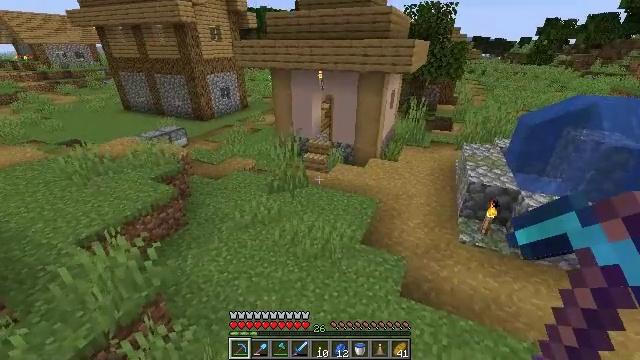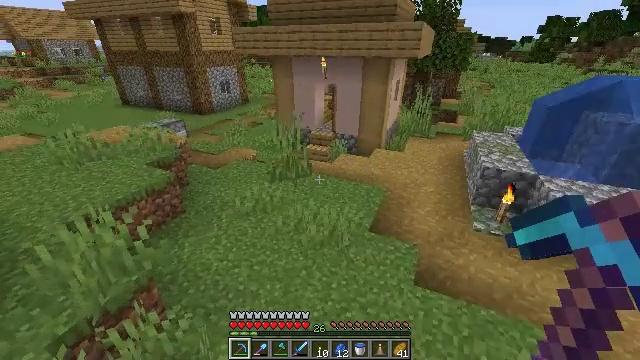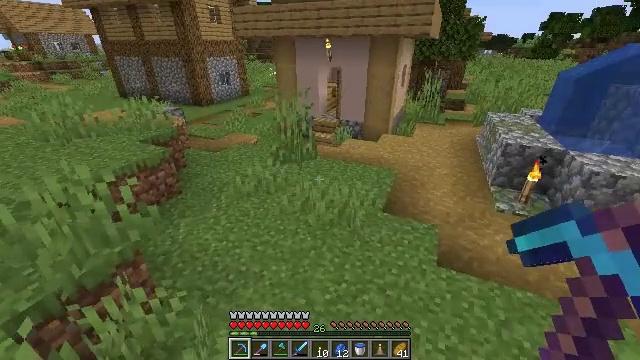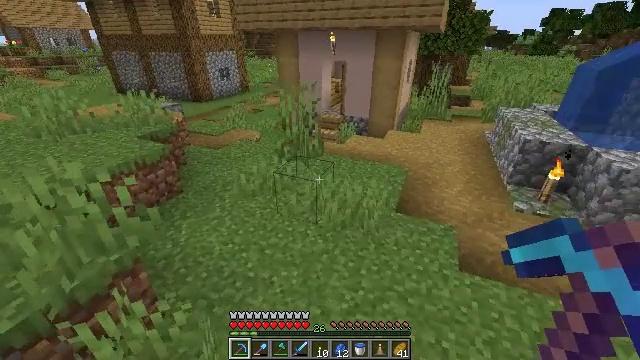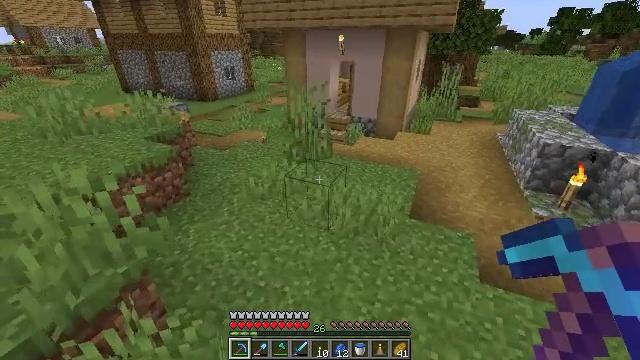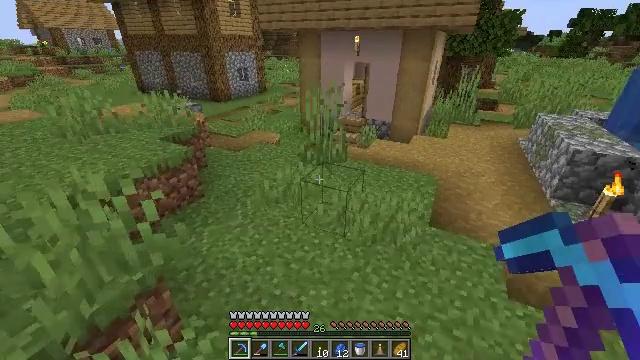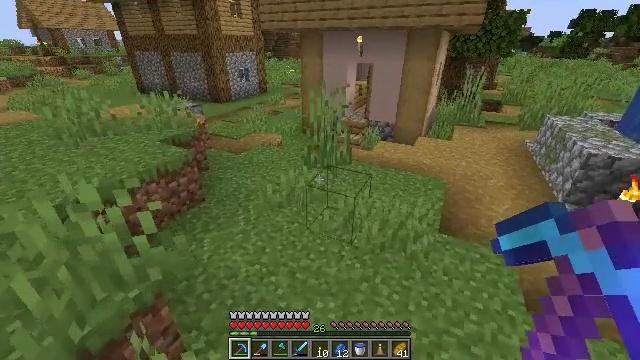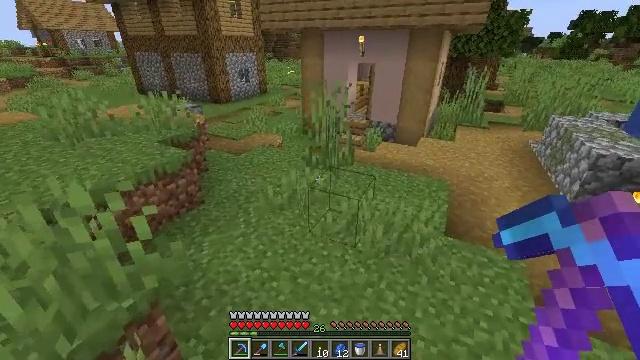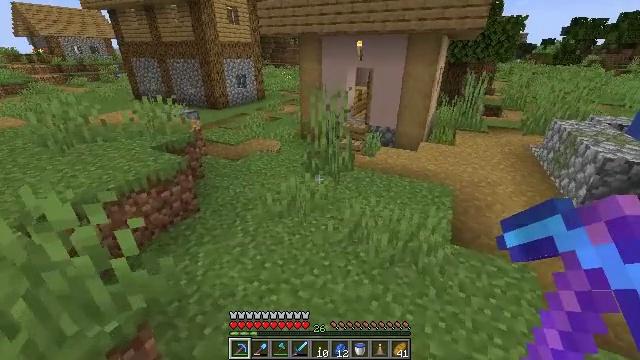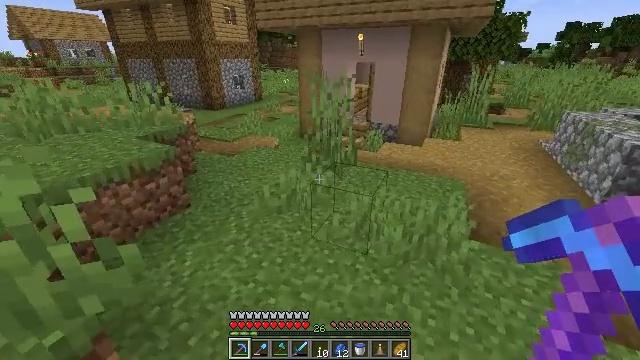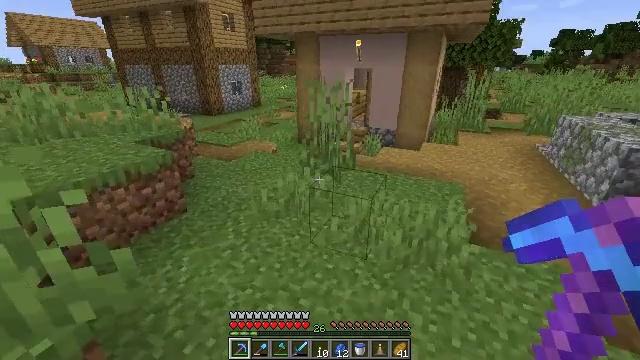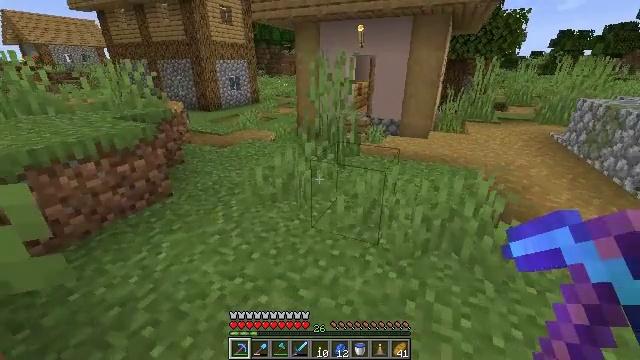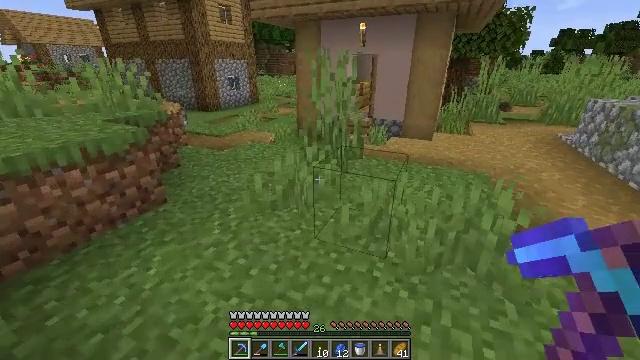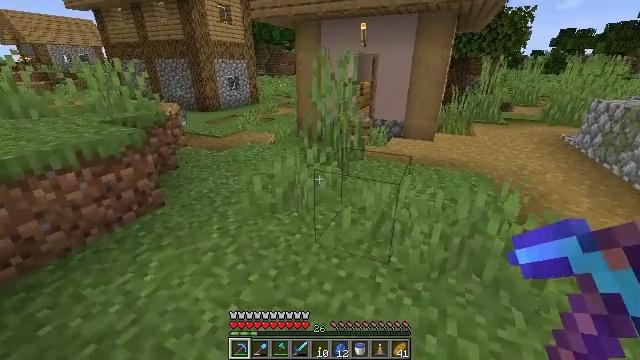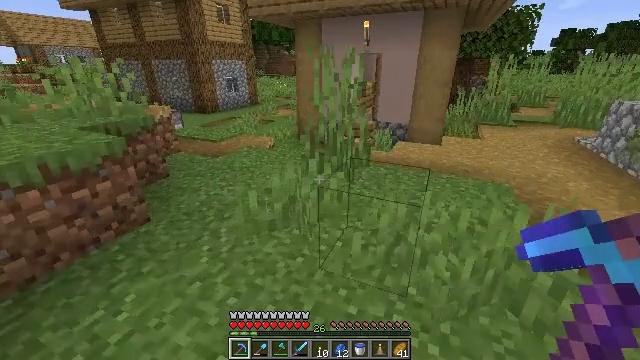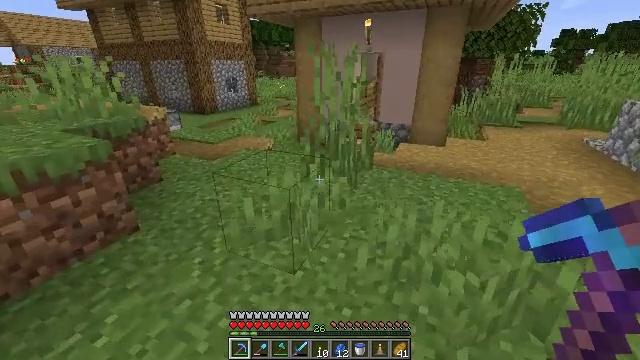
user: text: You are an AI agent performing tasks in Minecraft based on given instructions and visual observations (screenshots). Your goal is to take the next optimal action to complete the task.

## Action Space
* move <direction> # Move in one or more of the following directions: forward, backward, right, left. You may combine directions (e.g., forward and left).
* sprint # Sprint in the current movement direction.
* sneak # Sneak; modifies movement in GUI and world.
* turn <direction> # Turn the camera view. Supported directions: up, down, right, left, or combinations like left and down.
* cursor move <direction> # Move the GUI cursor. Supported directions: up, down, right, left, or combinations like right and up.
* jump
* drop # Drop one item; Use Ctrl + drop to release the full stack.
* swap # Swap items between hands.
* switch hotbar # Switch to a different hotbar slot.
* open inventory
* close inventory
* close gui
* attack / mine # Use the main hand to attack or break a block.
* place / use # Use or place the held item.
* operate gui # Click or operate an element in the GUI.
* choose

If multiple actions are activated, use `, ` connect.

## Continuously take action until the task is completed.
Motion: motion action
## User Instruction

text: Recycle the blast furnace by breaking it.
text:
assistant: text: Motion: move forward and move left
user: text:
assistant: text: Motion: move forward and move left
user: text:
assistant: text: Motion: move forward and move left
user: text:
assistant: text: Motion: move forward and move left
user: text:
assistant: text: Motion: move forward and move left, turn left
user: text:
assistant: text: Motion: move forward
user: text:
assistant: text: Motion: move forward
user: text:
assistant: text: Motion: move forward, turn up
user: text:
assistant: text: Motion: move forward, turn up
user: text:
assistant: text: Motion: move forward, turn up
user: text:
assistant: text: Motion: move forward
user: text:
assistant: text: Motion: move forward
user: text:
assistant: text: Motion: move forward
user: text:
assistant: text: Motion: move forward
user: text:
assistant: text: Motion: move forward
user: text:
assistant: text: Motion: move forward
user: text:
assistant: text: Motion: move forward
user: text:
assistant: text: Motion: move forward
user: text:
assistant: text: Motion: move forward
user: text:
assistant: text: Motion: move forward
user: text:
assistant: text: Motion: move forward
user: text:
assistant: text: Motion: move forward
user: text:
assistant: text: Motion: move forward
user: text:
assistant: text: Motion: move forward
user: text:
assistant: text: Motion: move forward, turn right and up
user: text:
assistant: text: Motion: move forward, turn right
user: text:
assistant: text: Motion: move forward
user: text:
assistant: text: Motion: move forward
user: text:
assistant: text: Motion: move forward
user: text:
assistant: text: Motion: move forward